Field crop: tomato
Growth stage: 2
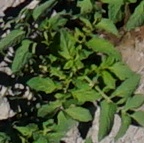
Species: tomato